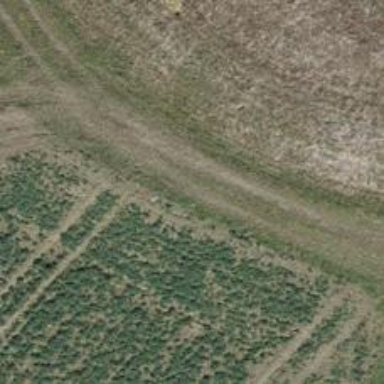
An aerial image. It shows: Grassy track road with grade 4 track type.